Field crop: maize
Growth stage: 1
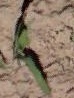
Species: maize